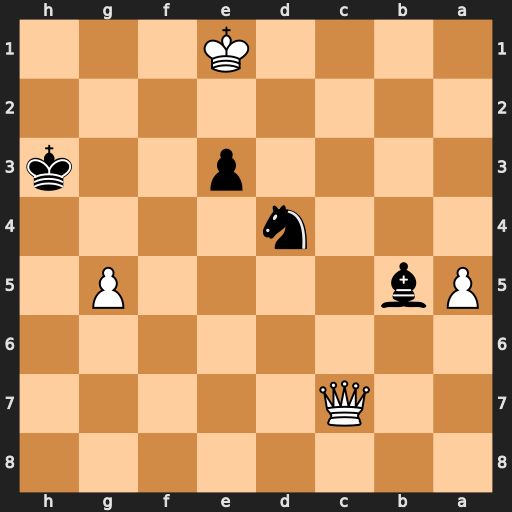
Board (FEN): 8/2Q5/8/Pb4P1/3n4/4p2k/8/4K3
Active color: b
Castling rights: -
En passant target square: -
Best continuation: Nf3+ Kd1 e2+